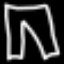
Label: pants